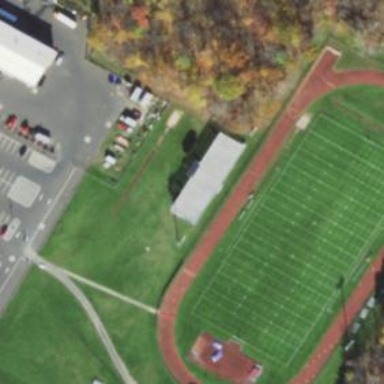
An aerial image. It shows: American football pitch for leisure and sport activities.